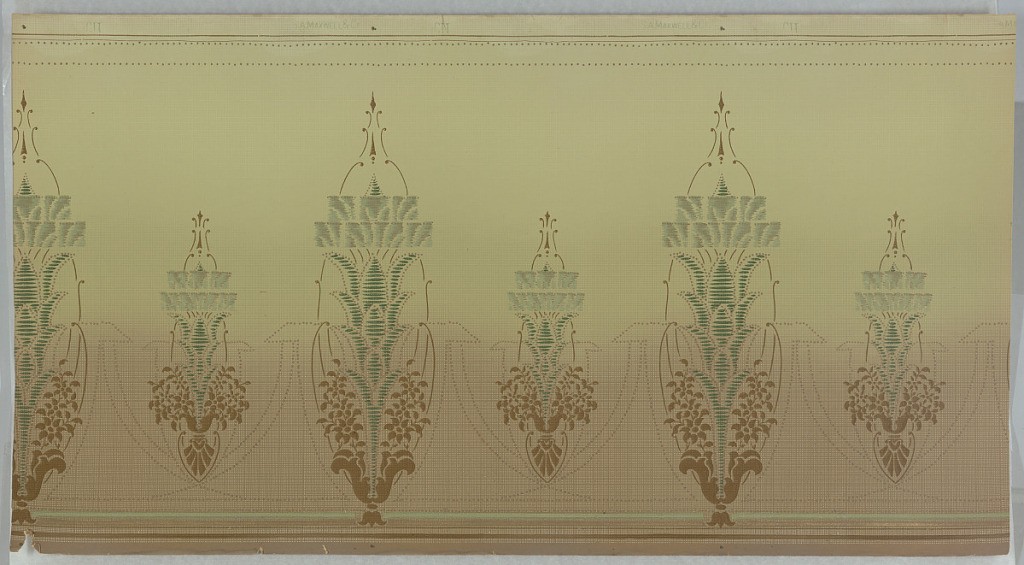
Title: Frieze
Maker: S.A. Maxwell & Co.
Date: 1905–1915
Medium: Machine-printed paper
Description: On gradient ground of tan and green alternating small and large abstract shapes that look like hanging chandeliers and vases with bouquets of brown flowers and green vines.